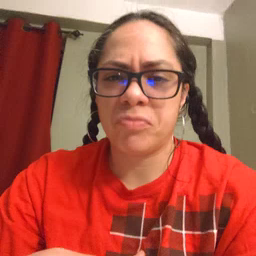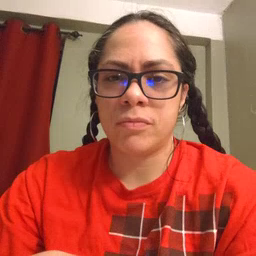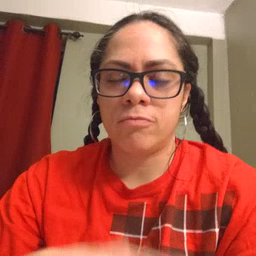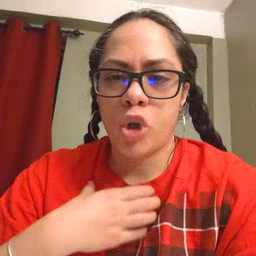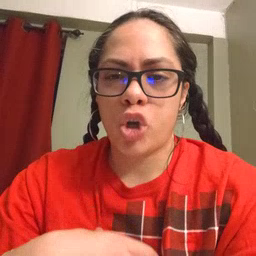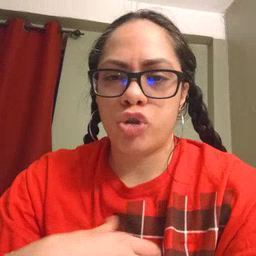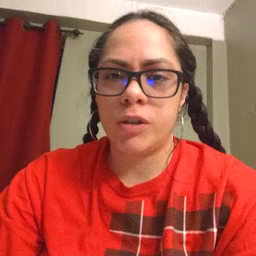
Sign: hungry